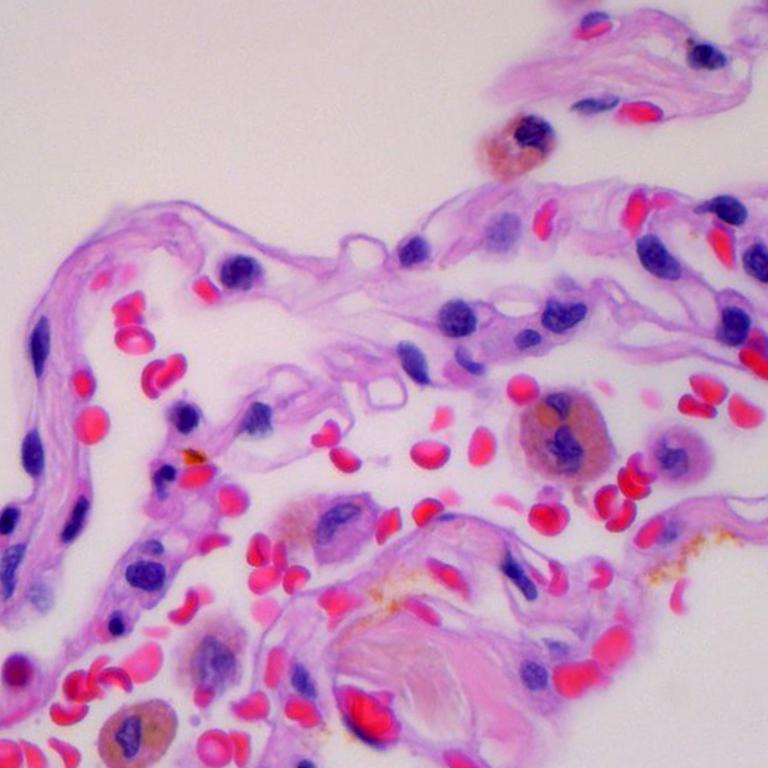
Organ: lung
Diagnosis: benign